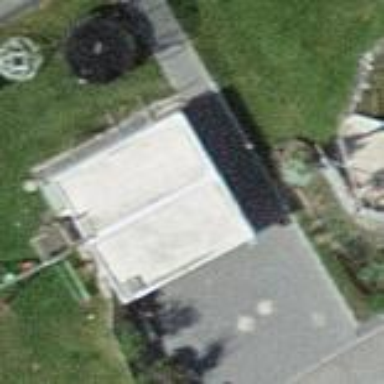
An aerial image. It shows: Garage building.